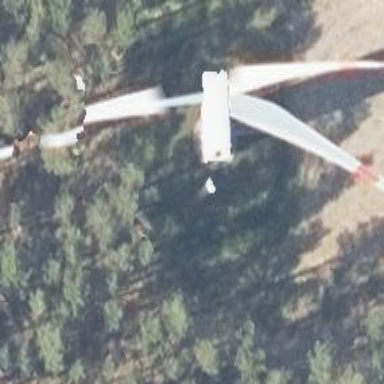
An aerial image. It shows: Wind generator in the form of horizontal axis wind turbine.